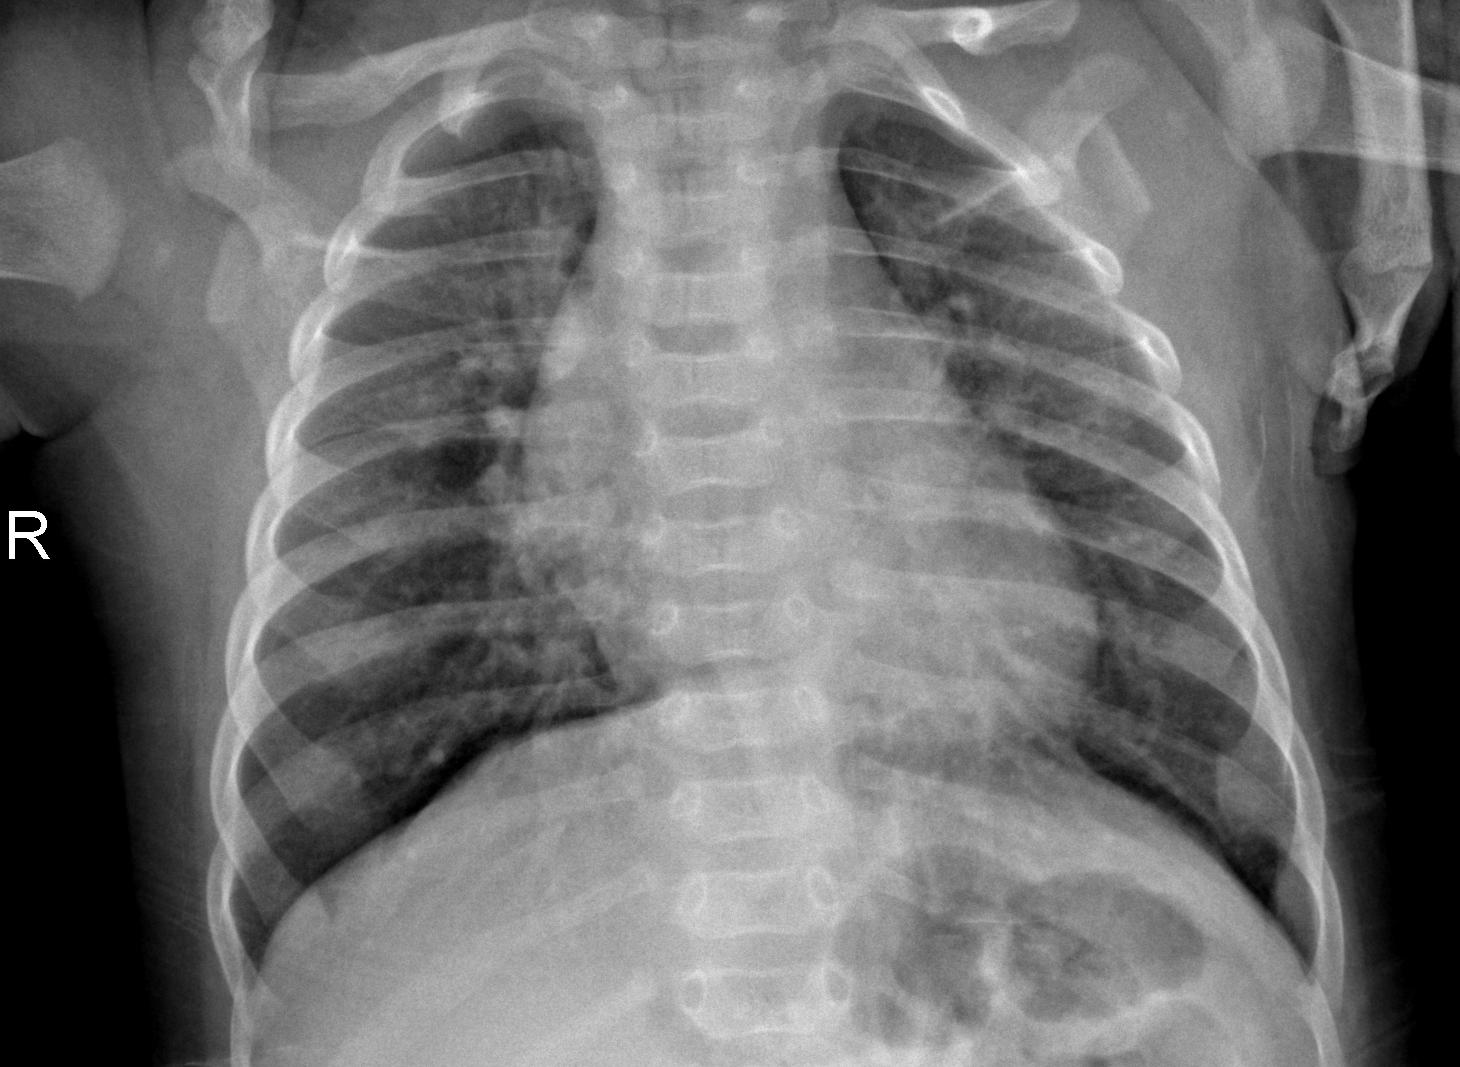
Diagnosis: PNEUMONIA